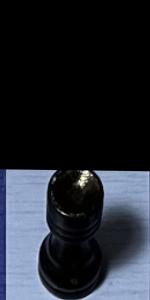
Label: Rook_Black